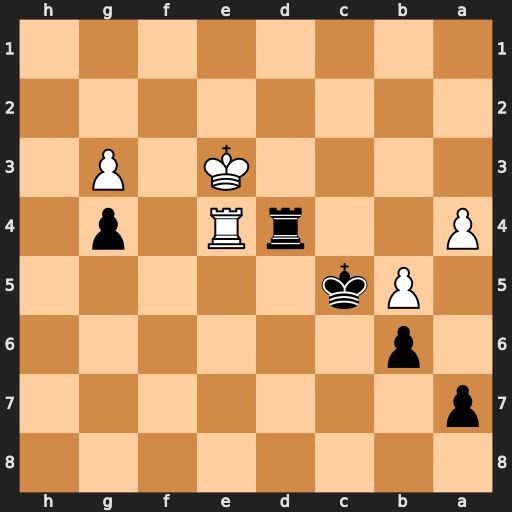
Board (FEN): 8/p7/1p6/1Pk5/P2rR1p1/4K1P1/8/8
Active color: b
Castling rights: -
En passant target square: -
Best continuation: Rxe4+ Kxe4 Kb4 Kf4 Kxa4 Kxg4 Kxb5